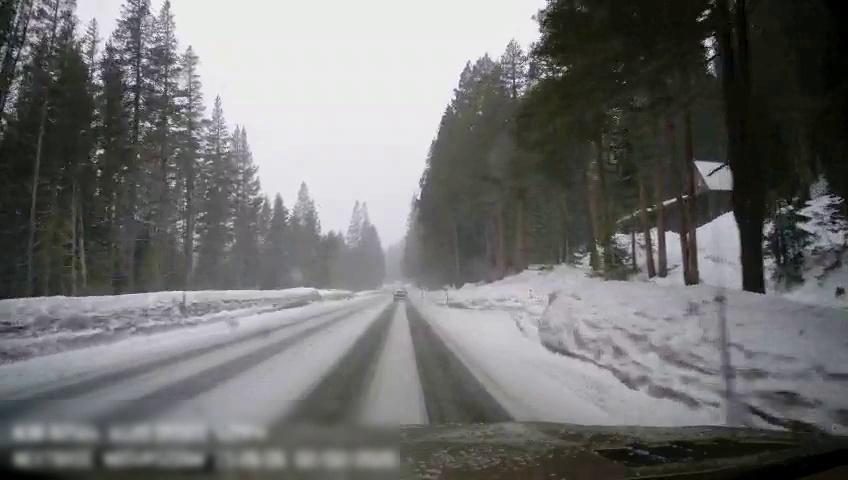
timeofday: Day
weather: Snowy
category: Drivable Space
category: Vehicles | SUV